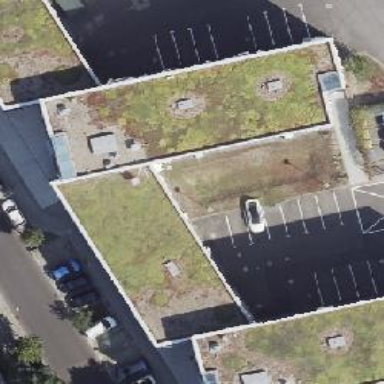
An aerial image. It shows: Building with flat roof covered in grass.